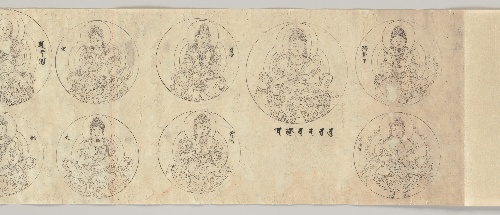
Title: 金剛界曼荼羅諸尊図像|Scroll of Deities of the Diamond World Mandala
Date: dated 1083
Object type: Handscroll
Classification: Paintings
Medium: Handscroll; ink and color on paper
Culture: Japan
Period: Heian period (794–1185)
Dimensions: 11 3/4 in. x 17 ft. 9 1/4 in. (29.8 x 541.7 cm)
Department: Asian Art
Credit line: The Harry G. C. Packard Collection of Asian Art, Gift of Harry G. C. Packard, and Purchase, Fletcher, Rogers, Harris Brisbane Dick, and Louis V. Bell Funds, Joseph Pulitzer Bequest, and The Annenberg Fund Inc. Gift, 1975
Accession year: 1975
Repository: Metropolitan Museum of Art, New York, NY
Tags: Buddhism|Animals|Birds|Bodhisattvas|Deities